Interaction volume radius: 5 \u00c5
Interaction volume height: 15 \u00c5
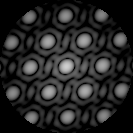
Disorder parameter: 0.04352